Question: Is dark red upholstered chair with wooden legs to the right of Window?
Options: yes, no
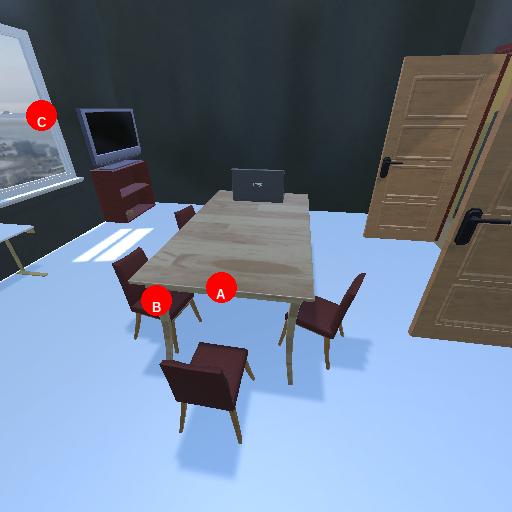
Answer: yes